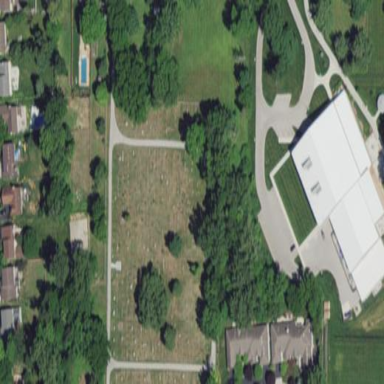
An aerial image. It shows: Cemetery.